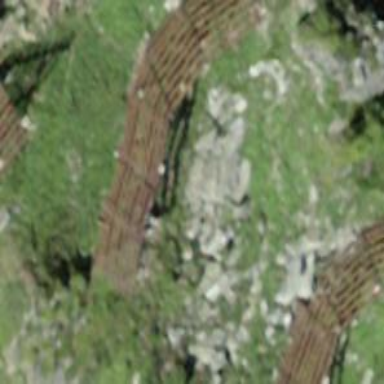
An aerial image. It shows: Snow fence that is man-made.